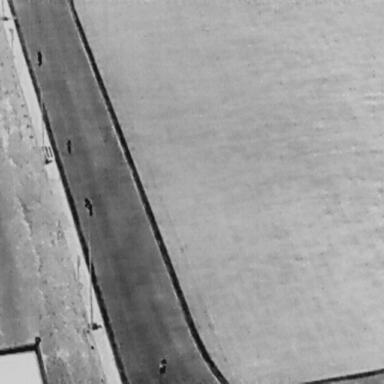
There are five People in the infrared image.